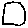
Label: square